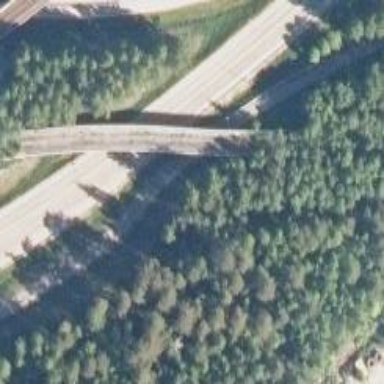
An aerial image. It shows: Abandoned railway bridge.